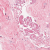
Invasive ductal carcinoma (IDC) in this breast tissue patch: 0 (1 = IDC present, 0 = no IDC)